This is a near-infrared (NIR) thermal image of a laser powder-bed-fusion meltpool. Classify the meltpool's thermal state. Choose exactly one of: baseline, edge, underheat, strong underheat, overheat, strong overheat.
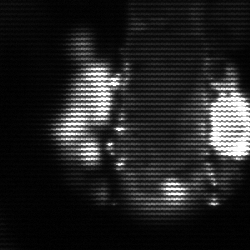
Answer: strong underheat